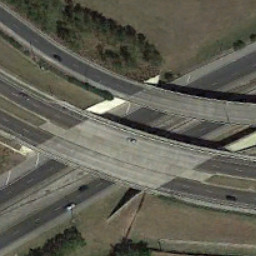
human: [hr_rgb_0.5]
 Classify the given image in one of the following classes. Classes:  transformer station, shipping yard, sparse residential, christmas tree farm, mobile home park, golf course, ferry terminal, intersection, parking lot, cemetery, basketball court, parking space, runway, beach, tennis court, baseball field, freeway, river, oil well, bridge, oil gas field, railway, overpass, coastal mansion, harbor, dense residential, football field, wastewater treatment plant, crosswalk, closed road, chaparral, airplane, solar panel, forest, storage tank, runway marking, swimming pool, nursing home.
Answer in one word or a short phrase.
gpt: overpass